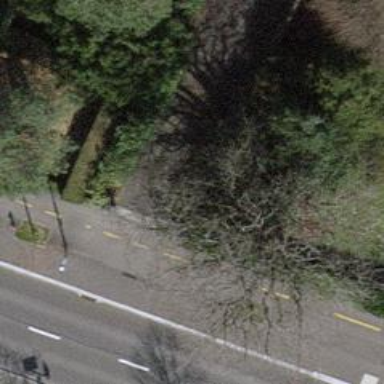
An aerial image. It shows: Avenue of trees.